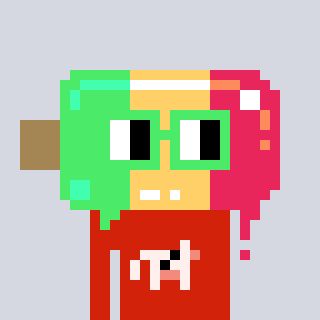
a pixel art character with square light green glasses, a icepop-shaped head and a red-colored body on a cool background